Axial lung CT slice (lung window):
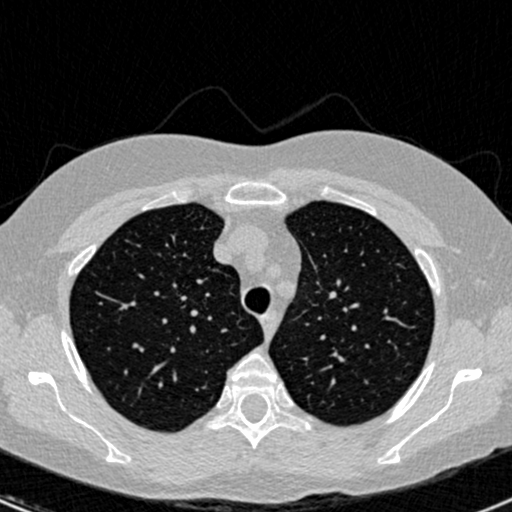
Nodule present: no